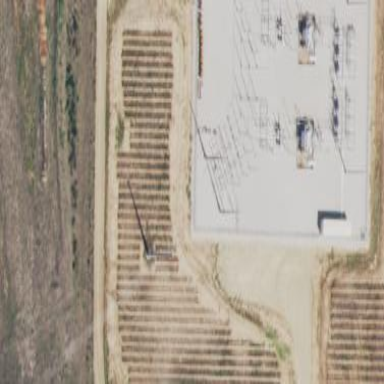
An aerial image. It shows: Fence surrounds transmission level power substation.